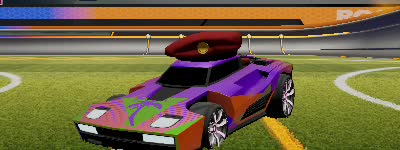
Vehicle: breakout